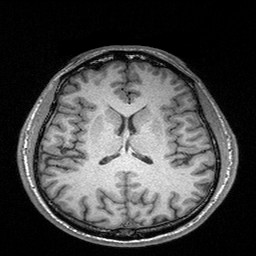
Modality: T1w
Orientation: coronal
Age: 31
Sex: male